Question: I want to show username at my database,
but database written null. I think because my variable don't get declaration in DataSnapshot. this is my script
'''
private fun saveDataToFireBase() {
var currentName : String? = null
useRef.child(mAuth).addValueEventListener(object : ValueEventListener{
override fun onDataChange(p0: DataSnapshot) {
if (p0.exists()){
currentName = p0.child("username").getValue().toString()
}
}
override fun onCancelled(p0: DatabaseError) {
TODO("not implemented") //To change body of created functions use File | Settings | File Templates.
}
})
val uuid = UUID.randomUUID().toString()
val messageText = edt_input.text.toString()
val ref = FirebaseDatabase.getInstance().getReference("message-group/$uuid")
val data = ChatModel ( uuid, currentName.toString(), messageText , mAuth, "" )
ref.setValue(data)
}
'''

If in java we make variable before 'onCreate' then:
'''
private fun saveDataToFireBase() {
useRef.child(mAuth).addValueEventListener(new ValueEventListener() {
@Override
public void onDataChange(DataSnapshot dataSnapshot)
{
if (dataSnapshot.exists())
{
currentUserName = dataSnapshot.child("name").getValue().toString();
}
}
@Override
public void onCancelled(DatabaseError databaseError) {
}
});
'''
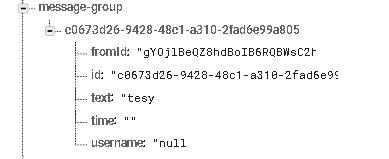
Answer: Data is loaded from Firebase asynchronously, since it may take some time. Instead of blocking the code while the data is retrieved (which would also block the user from using the app), the main code continues while the data is being loaded. And then when the data is available, your 'onDataChange' is called.
You can most easily see this with some logging:
'''
Log.d("TAG", "Before starting to load data")
useRef.child(mAuth).addValueEventListener(object : ValueEventListener{
override fun onDataChange(snapshot: DataSnapshot) {
Log.d("TAG", "Got data")
}
override fun onCancelled(error: DatabaseError) {
throw error.toException()
}
})
Log.d("TAG", "After starting to load data")
'''
When you run this code, it prints:
> Before starting to load dataAfter starting to load dataGot data
This is probably not the order you expected, but it perfectly explains the result you're getting. By the time your 'val data = ChatModel ( uuid, currentName.toString(), messageText , mAuth, "" )' runs, the data hasn't been loaded yet, so 'currentName' doesn't have a value.
---
The solution is to put all code that needs the data from the database inside the 'onDataChange' method, or to call it from there.
So for example:
'''
override fun onDataChange(snapshot: DataSnapshot) {
val uuid = UUID.randomUUID().toString()
val messageText = edt_input.text.toString()
val ref = FirebaseDatabase.getInstance().getReference("message-group/$uuid")
val data = ChatModel ( uuid, currentName.toString(), messageText , mAuth, "" )
ref.setValue(data)
}
'''
Also see:
- <URL>